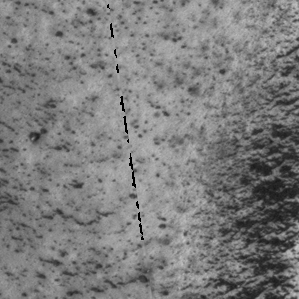
Label: frost